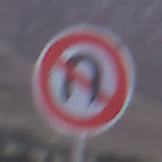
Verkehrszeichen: VerbotWenden
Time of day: Dusk
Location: Outdoor (Nature)
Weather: Clear
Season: NotSpecified
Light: Natural